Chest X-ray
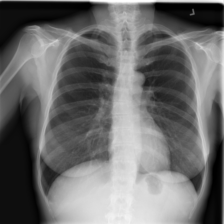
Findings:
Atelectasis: negative
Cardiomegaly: negative
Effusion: negative
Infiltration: negative
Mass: negative
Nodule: negative
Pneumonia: negative
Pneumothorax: negative
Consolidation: negative
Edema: negative
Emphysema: negative
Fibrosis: negative
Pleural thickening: negative
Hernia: negative